Question: I have data like this in Excel:

that I want to convert to a (5*7) matrix like this:
What can I do?
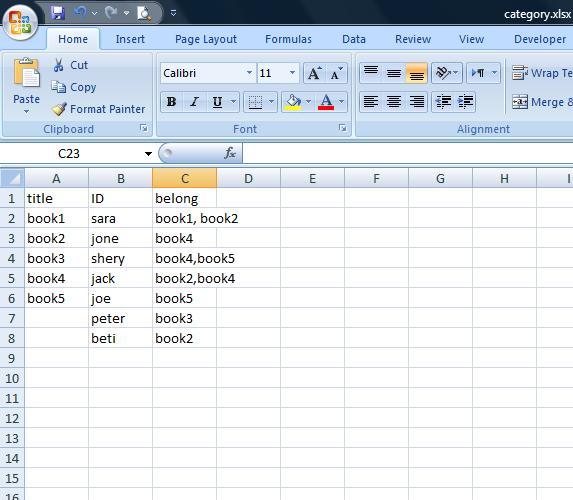
Answer: My choice would be to rearrange the data to suit a PivotTable. So copy ColumnC and Paste Special Values into ColumnD. Then replace blanks in ColumnD with nothing (to remove the space from 'book1, book2'). Select ColumnD, Data > Data Tools - Text to Columns, Delimited, Comma then filter ColumnE to select non blank rows and copy the visible part of ColumnB (excluding header) to B9 (or to suit) and the visible part of ColumnE (excluding header) to D9 (or to suit). Then create your PivotTable from B1:D11 (or to suit) as shown (using ColumnD for 'belong' - ie 'belong2'):